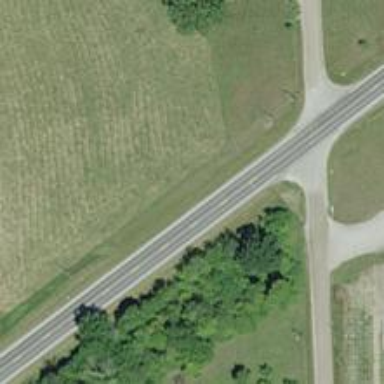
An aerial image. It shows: Secondary road.